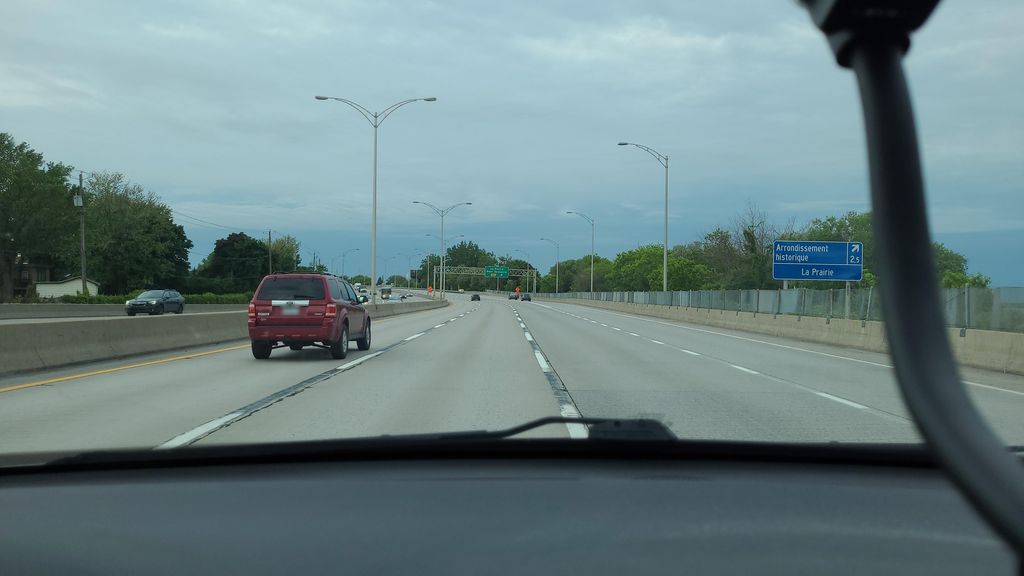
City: montreal